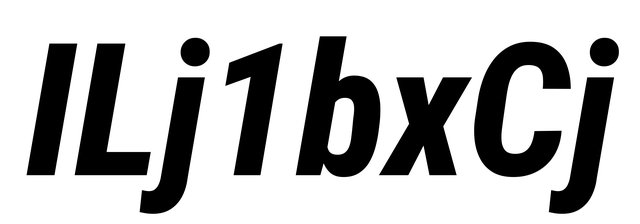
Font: Roboto-Italic_Condensed_ExtraBold_Italic